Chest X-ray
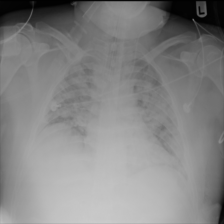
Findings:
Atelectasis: negative
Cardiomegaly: negative
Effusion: negative
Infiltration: positive
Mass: negative
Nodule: negative
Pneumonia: negative
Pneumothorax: negative
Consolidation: negative
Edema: negative
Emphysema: negative
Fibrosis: negative
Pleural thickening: negative
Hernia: negative